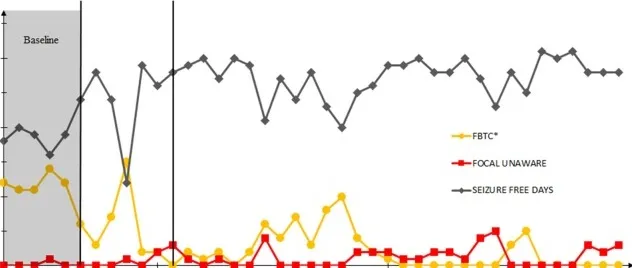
Seizure frequencies and the amount of seizure free days before and after the deep brain stimulation (DBS) surgery in a follow-up of 40 months. First five months represent the baseline seizure frequency (gray area), DBS-surgery was conducted on month 5. The vEEG-recording was conducted on month 11. Seizures that occurred during the video electroencephalography not included. Seizure classification according to ILAE 2017 guidelines. *Focal to bilateral tonic-clonic.
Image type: pathology (immunostaining)